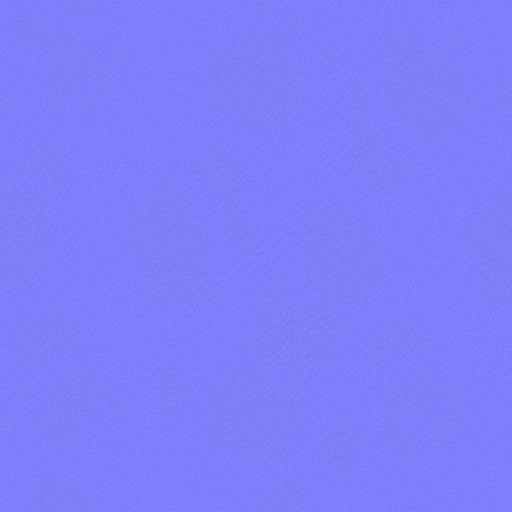
black leather scratched